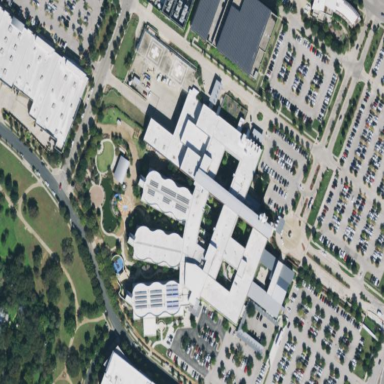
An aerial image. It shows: Hospital providing healthcare services.